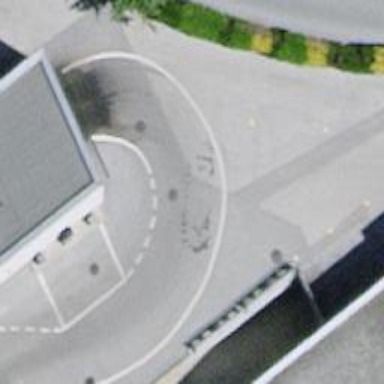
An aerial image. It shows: Car wash facility.